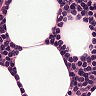
Metastatic tissue present: no